Question: I am supporting iOS8 and greater in my App. However, I cannot get passed this Image Asset warning. What file am I missing? See the below screenshot:
'''
an iphone retina (4-inch) launch image for ios 7.0 and later is required
'''

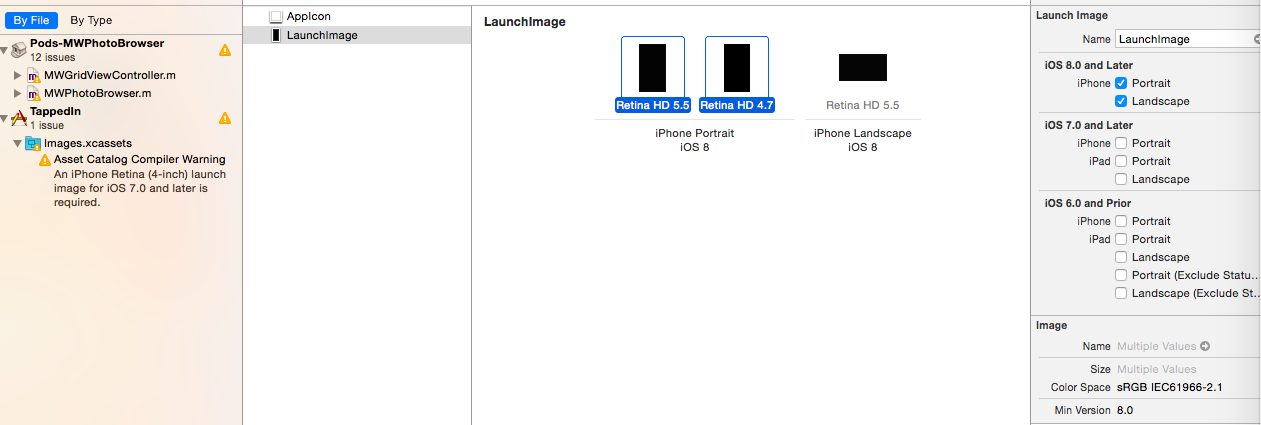
Answer: You've suppled images for 4.7 and 5.5-inch devices but you need to have one for 4-inch devices as well (pre-iPhone 6).
You will need to select the checkboxes under "iOS 7 and later" (iPad ones if you're making an iPad app, iPhone one if iPhone app, all if Universal) at the right pane. These are used in both iOS 7 and 8.